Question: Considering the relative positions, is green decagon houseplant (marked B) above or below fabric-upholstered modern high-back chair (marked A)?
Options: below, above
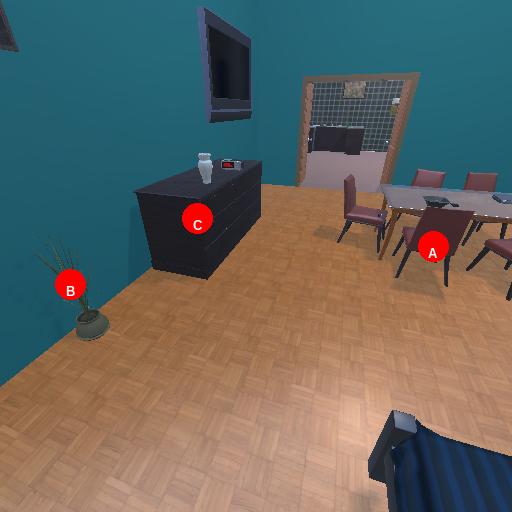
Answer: below